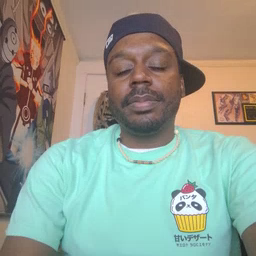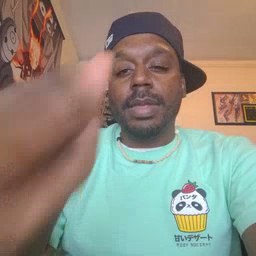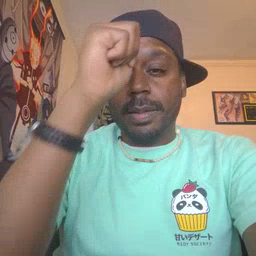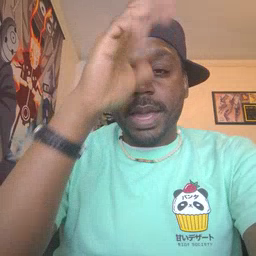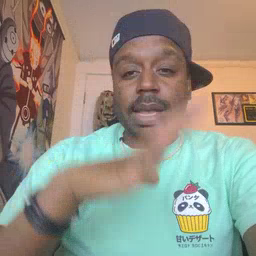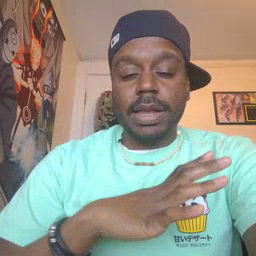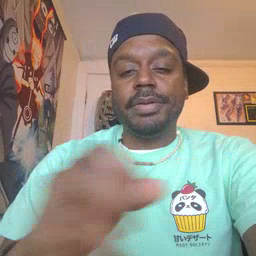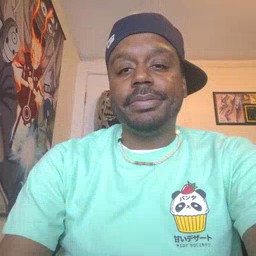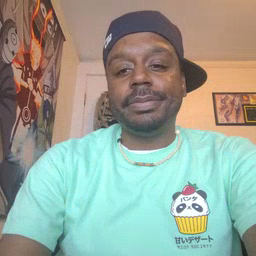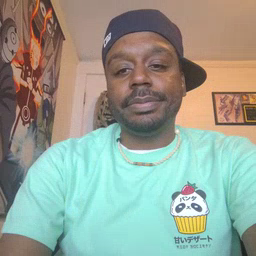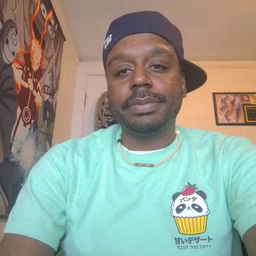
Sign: man